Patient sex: M
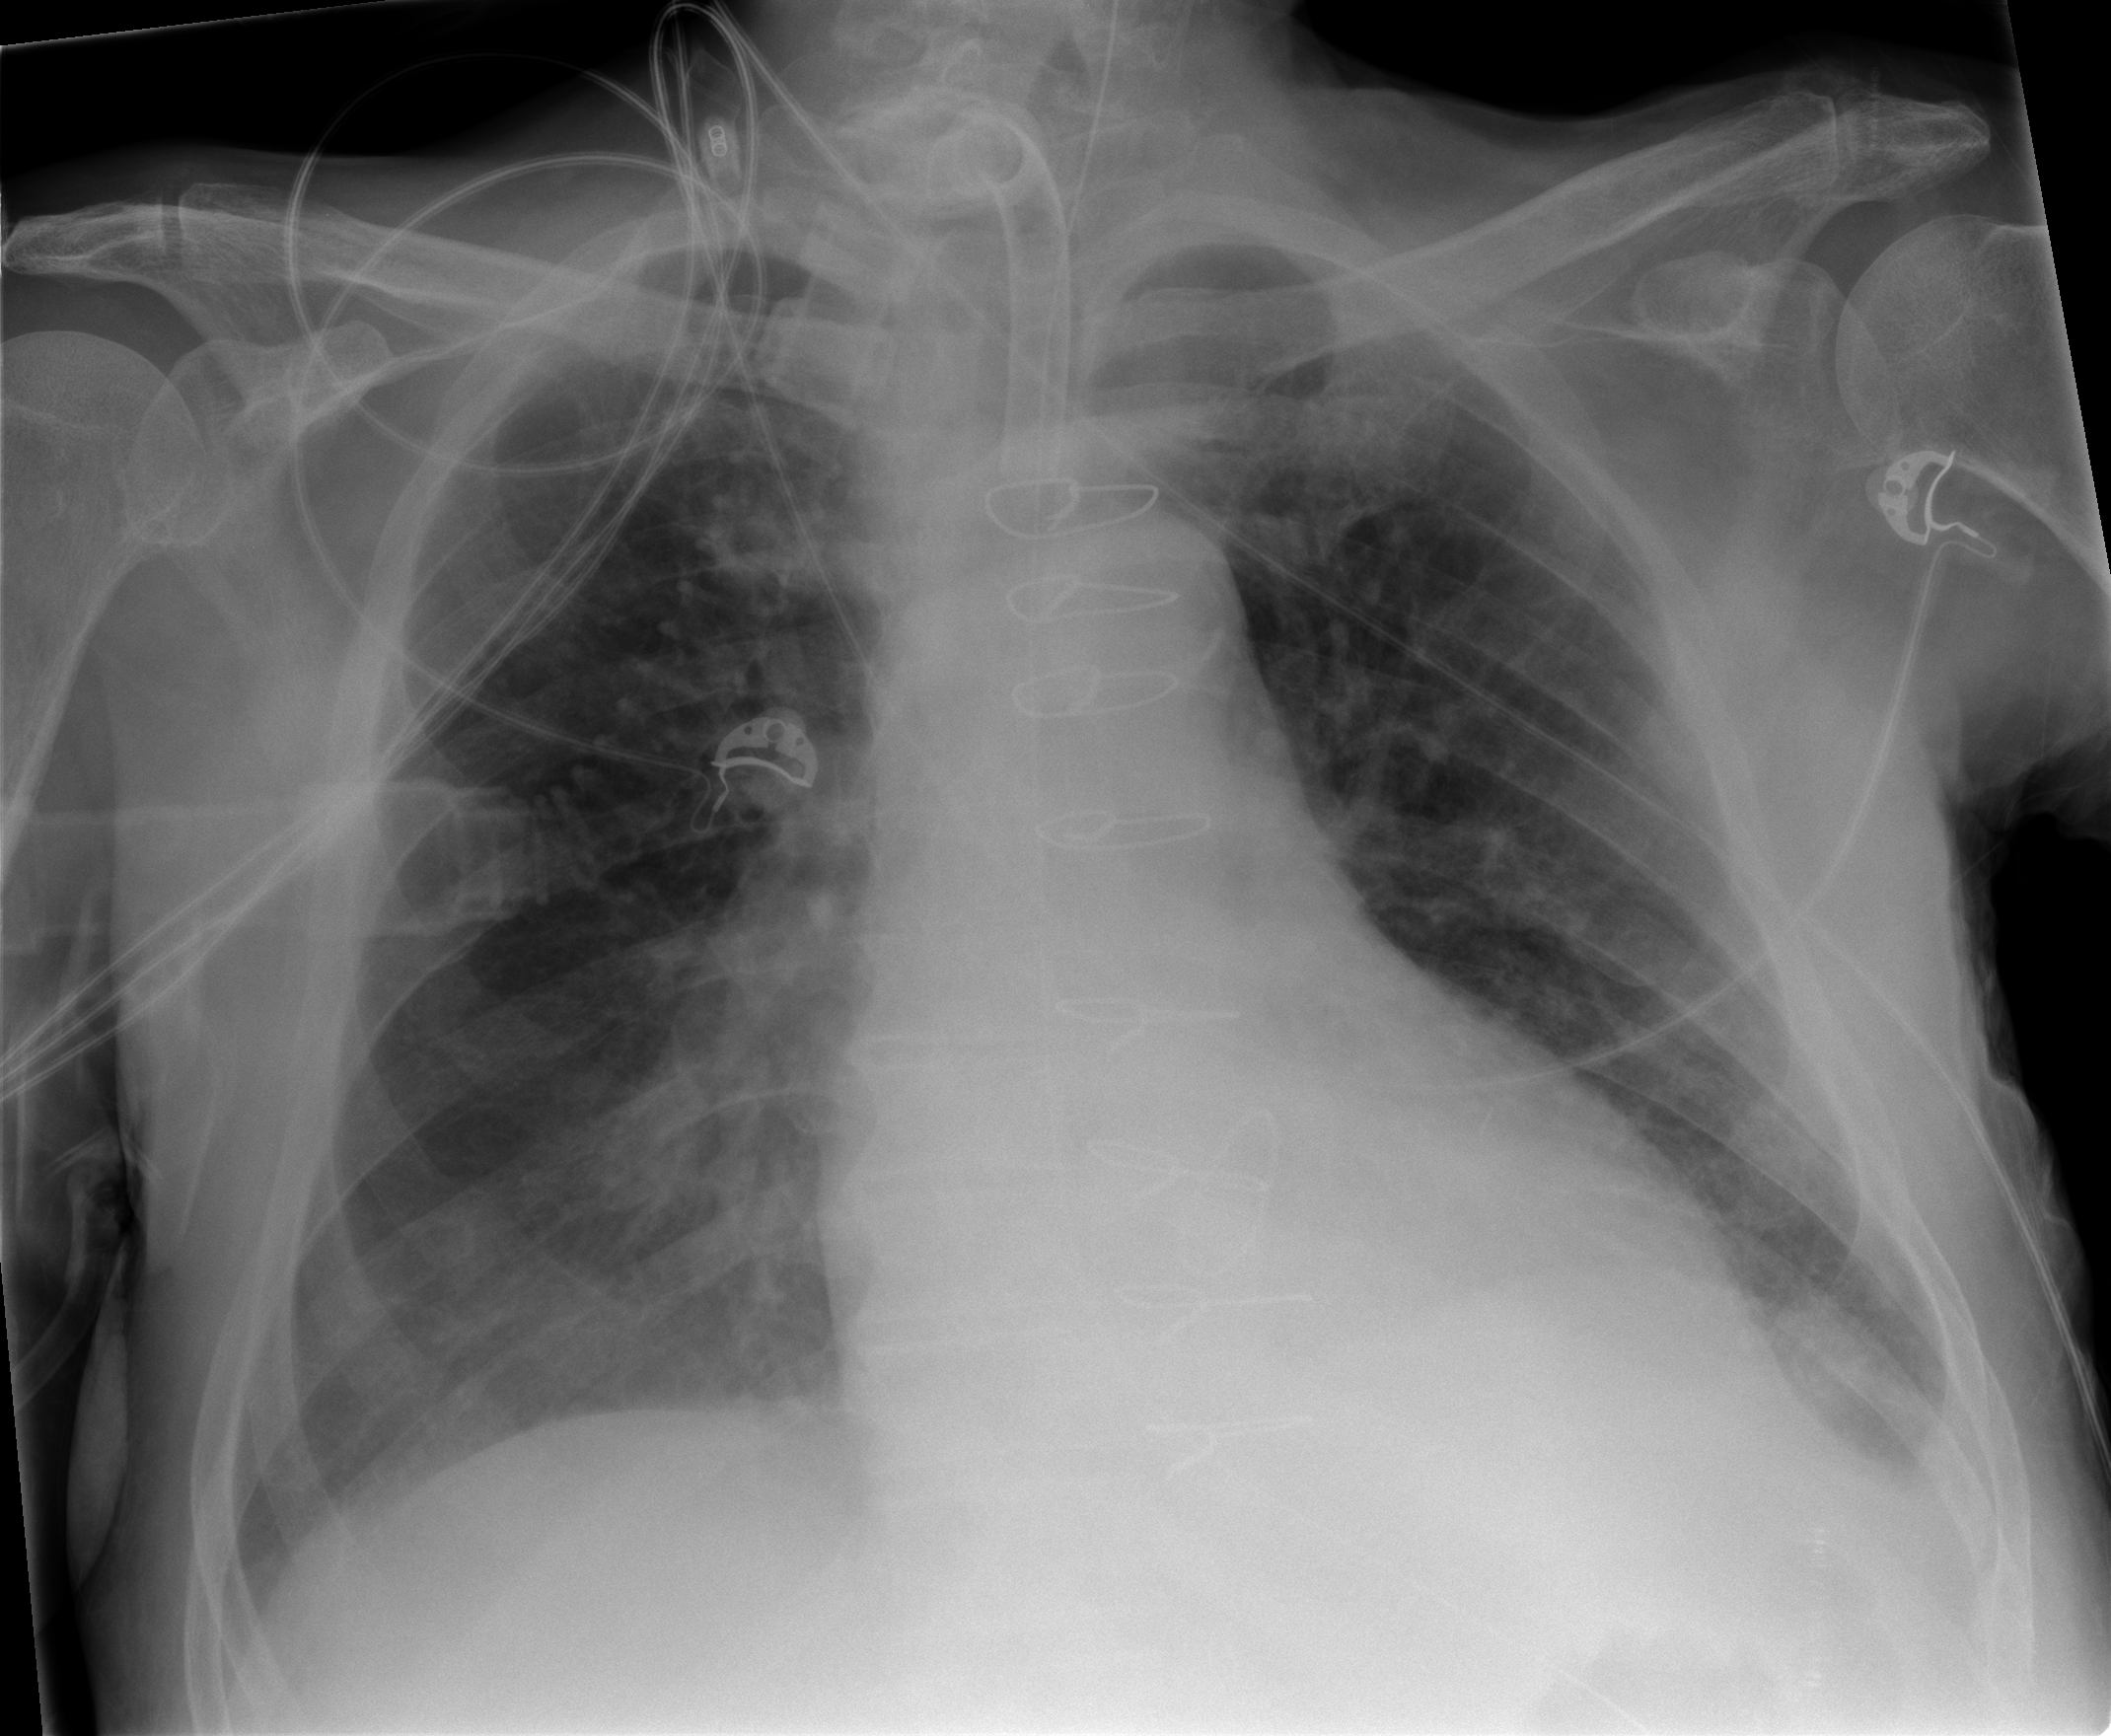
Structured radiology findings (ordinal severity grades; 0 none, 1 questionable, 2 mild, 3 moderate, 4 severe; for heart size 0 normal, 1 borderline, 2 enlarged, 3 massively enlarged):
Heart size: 2
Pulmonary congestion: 2
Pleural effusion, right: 1
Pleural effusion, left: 2
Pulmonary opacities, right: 0
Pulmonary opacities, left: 0
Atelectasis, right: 1
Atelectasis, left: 2